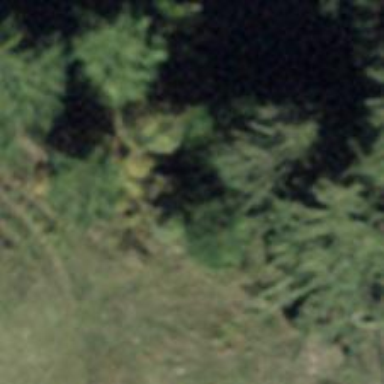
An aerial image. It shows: Evergreen tree with needle-leaved leaves.